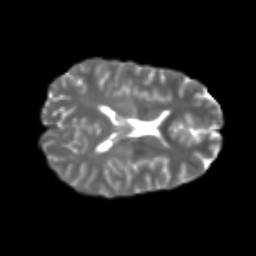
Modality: T2w
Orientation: axial
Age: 21
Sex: female
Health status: healthy
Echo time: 0.074 s